Question: Please Help.... When I select data from Mysql table its showing "There is already an open DataReader associated with this Connection which must be closed first. vb.net"
'''
Private Sub cmbJobCategoryVisa_SelectedIndexChanged(ByVal sender As System.Object, ByVal e As System.EventArgs) Handles cmbJobCategoryVisa.SelectedIndexChanged
''"
Dim MyCommand As New MySqlCommand("SELECT jobcategorycode FROM jobcategory WHERE jobcategory='" & Me.cmbJobCategoryVisa.SelectedItem & "'", MyConnection)
Dim MyReader As MySqlDataReader = MyCommand.ExecuteReader
While MyReader.Read
If MyReader.HasRows = True Then
Me.txtJobCategoryCodeVisa.Text = MyReader("jobcategorycode")
End If
End While
MyReader.Close()
MyCommand.Dispose()
End Sub
'''
'''at the time of the below code execution,,, the imaged error is showing
'''
Private Sub txtEmpNo_Validating(ByVal sender As Object, ByVal e As System.ComponentModel.CancelEventArgs) Handles txtEmpNo.Validating
Dim MyCommand5 As New MySqlCommand("SELECT * FROM employeesmaster WHERE empno='" & Me.txtEmpNo.Text & "'", MyConnection)
Dim MyDataReader5 As MySqlDataReader = MyCommand5.ExecuteReader
If MyDataReader5.HasRows = True Then
While MyDataReader5.Read
Me.txtEmpName.Text = MyDataReader5("name")
Me.cmbNationality.Text = MyDataReader5("nationality")
Me.cmbJobCategoryVisa.Text = MyDataReader5("jobcategoryvisa")
If Not IsDBNull(MyDataReader5("image")) Then
Dim ImageData As Byte() = DirectCast(MyDataReader5("image"), Byte())
Dim MemoryStream As New IO.MemoryStream(ImageData)
Me.pbxEmpImage.Image = Image.FromStream(MemoryStream)
Else
Me.pbxEmpImage.Image = Nothing
End If
End While
Else
End If
MyDataReader5.Close()
MyCommand5.Dispose()
End Sub
'''
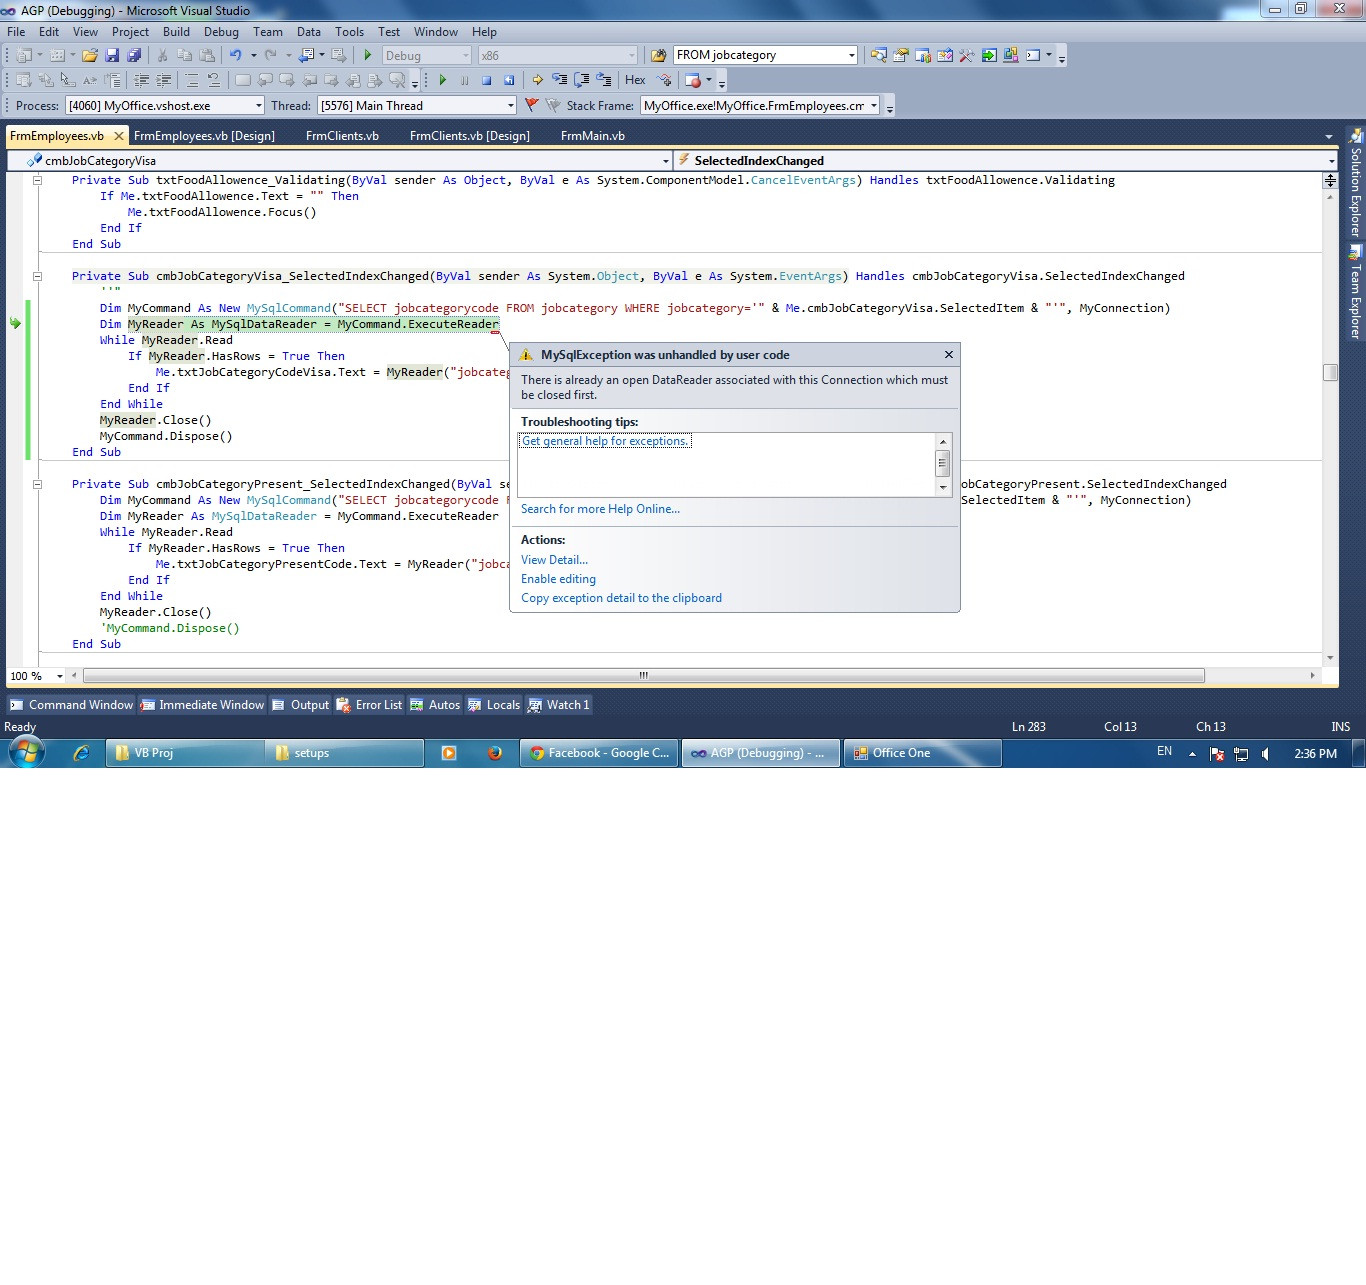
Answer: It is apparent that you are using a single, global connection, and apparently leaving it open. As has been mentioned, you should not reuse or store your connection. Connections are cheap to create and .NET is optimized for creating them as needed.
There are a number of things in your code which are not being closed and disposed. which should be. Disposing not only prevents your app from leaking resources, but
Since there gyrations involved in creating them, you can write a function to create (and maybe open) a new Connection and avoid having to paste the connection string everywhere. Here is a general example using OleDB:
'''
Public Function GetConnection(Optional usr As String = "admin",
Optional pw As String = "") As OleDbConnection
Dim conStr As String
conStr = String.Format("Provider=Microsoft.Jet.OLEDB.4.0;Data Source={0};User Id={1};Password={2};",
dbFile, usr, pw)
Return New OleDbConnection(constr)
End Function
'''
'Using'
Use it in a Using block so it is disposed of:
'''
Using con As OleDb.OleDbConnection = GetConnection()
Using cmd As New OleDbCommand(sql.Value, con)
con.Open()
Using rdr As OleDbDataReader = cmd.ExecuteReader()
' do stuff
End Using ' close and dispose of reader
End Using ' close and dispose of command
End Using ' close, dispose of the Connection objects
'''
Each 'Using' statement creates a new target object, and disposes it at the end of the block.
In general, anything which has a 'Dispose' method can and should be used in a 'Using' block to assure it is disposed of. This would the 'MemoryStream' and 'Image' used in your code.
'Using' blocks can be "stacked" to specify more than one object and reduce indentation (note the comma after the end of the first line):
'''
Using con As OleDb.OleDbConnection = GetConnection(),
cmd As New OleDbCommand(sql.Value, con)
con.Open()
...
End Using ' close and dispose of Connection and Command
'''
For more information see:
- <URL>
---
'can u pls convert this code to Mysql connection... my connection string is...'
For MySQL connection:
'''
' module level declaration
Private MySQLDBase as String = "officeone"
Function GetConnection(Optional usr As String = "root",
Optional pw As String = "123456") As MySqlConnection
Dim conStr As String
conStr = String.Format("Server=localhost;Port=3306;Database={0};Uid={1}; Pwd={2};",
MySQLDBase, usr, pw)
Return New MySqlConnection(constr)
End Function
'''
for MySql, I use a class and a 'ConnectionStringBuilder' in the method. There are many, many cool options I use but which differs from project to project like the DB and default app login. The above uses all the defaults.